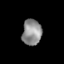
Tissue: skin
Cell type: T cells
Senescence score: 0.8175
Nuclear area (px): 490
Mean DAPI intensity: 141.435